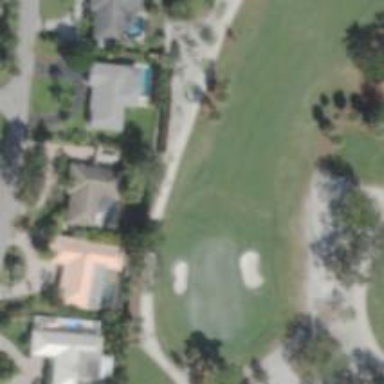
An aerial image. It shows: Path for both road and golf.